Question: My Rails app is submitting two posts requests immediately one after the other. It only happens on forms I am manually submitting with jQuery.
If I navigate to another page, only and try to submit the form again, only one request is submitted. When I navigate back, requests get submitted. For each navigation forward, then back, one request is added.

Here's how I submit the form.
'''
jQuery(document).on "ready page:change", ->
$('body').on 'click', '[data-behaviour="submit-on-check"]', ->
$(@).closest('form').submit()
'''
Here is the form:
'''
= form_for task, url: complete_task_path(task) , remote: true do |f|
= f.check_box :complete, class: 'complete', data: { behaviour: 'submit-on-check' }
'''
My manifest.
'''
//= require jquery
//= require jquery.ui.effect-highlight
//= require jquery_ujs
//= require turbolinks
//= require_tree .
'''
My Gemfile (Rails 4.0.2):
'''
gem 'jquery-rails'
gem 'turbolinks'
gem 'jquery-ui-rails'
'''
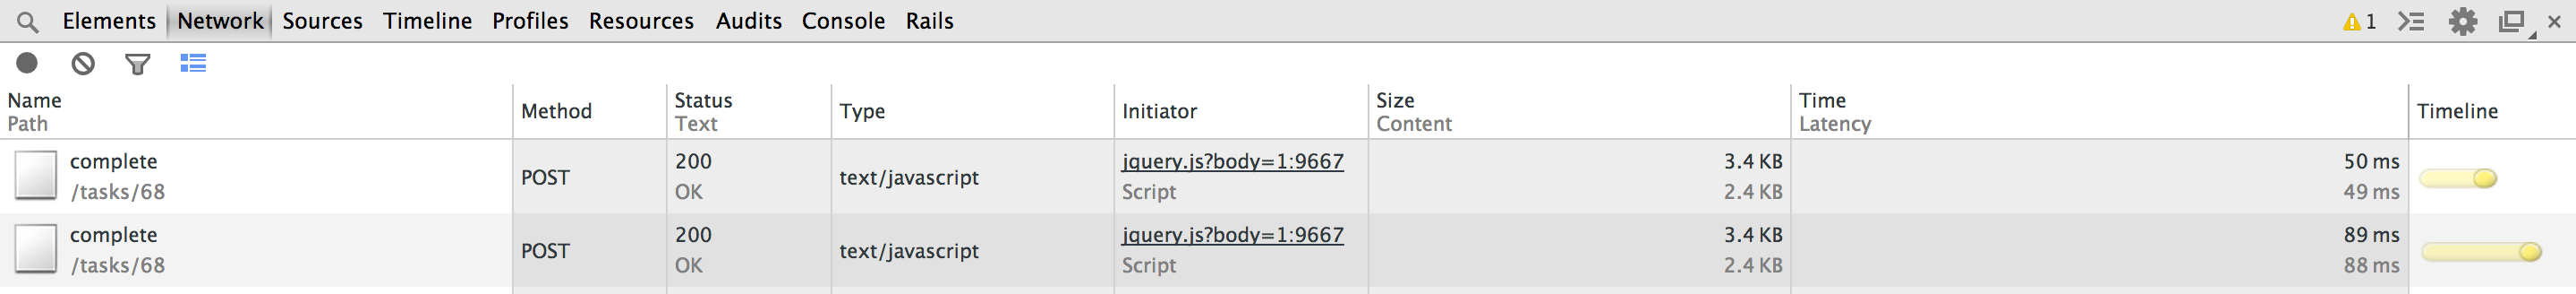
Answer: As you're using Turbolinks, the page instance does not change when you navigate from a page to another. I guess as a result, each time the 'page:change' event is fired you bind a new handler/closure using '$('body').on'. As the previous handlers remain bound to the DOM, multiple instances of your closure are executed.
You may try to unbind the event before applying it again, or use a variable in the appropriate closure scope to ensure the handler is only applied once.
'''
bound = false
jQuery(document).on "ready page:change", ->
unless bound
$('body').on 'click', '[data-behaviour="submit-on-check"]', ->
$(@).closest('form').submit()
bound = true
'''